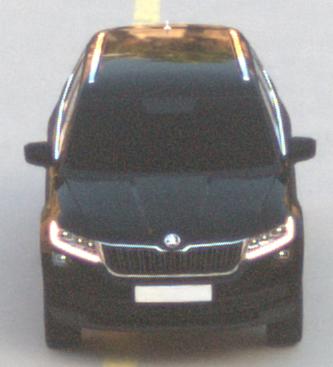
Make: Skoda
Model: Kodiaq 1.4 TSI
Detailed model: Kodiaq
Model produced from: 2017/03
Model produced until: 2018/05
Doors: 5
Color: black
Road condition: dry road
Daytime: sunrise or sunset
Contrast: low contrast